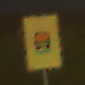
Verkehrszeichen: FahrzeugeMitWassergefaehrdenderLadungOhnePfeilsymbol
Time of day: SunriseSunset
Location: Outdoor (Nature)
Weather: Clear
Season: NotSpecified
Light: Natural